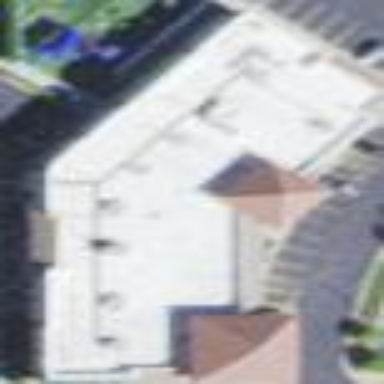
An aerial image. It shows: Retail building.